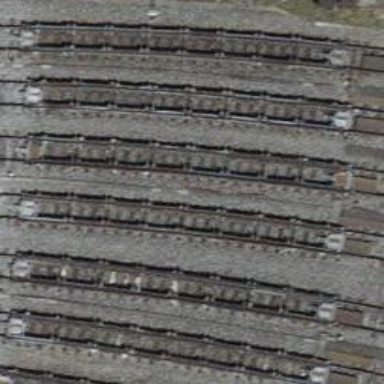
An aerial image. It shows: Railway yard with one track. The yard has beam retarder.